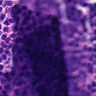
Metastatic tissue present: no